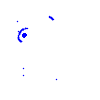
Particle: pion